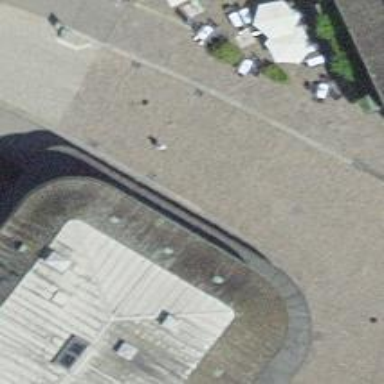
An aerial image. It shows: Bench for seating.